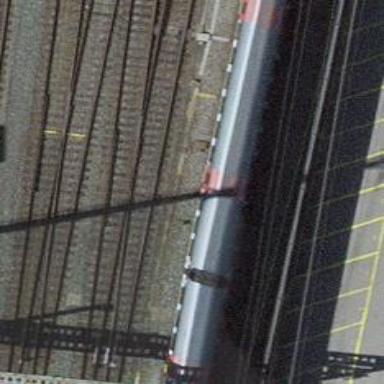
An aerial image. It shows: Single railway track with electrified contact line.